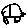
Label: car